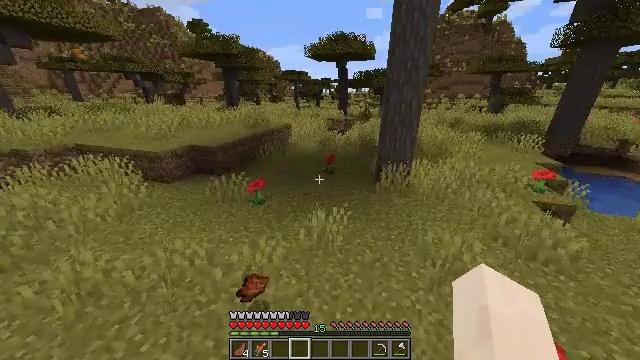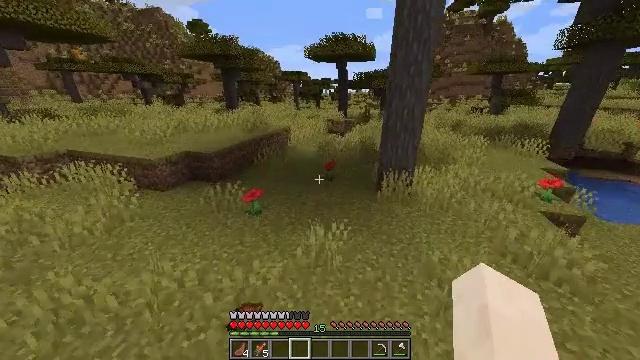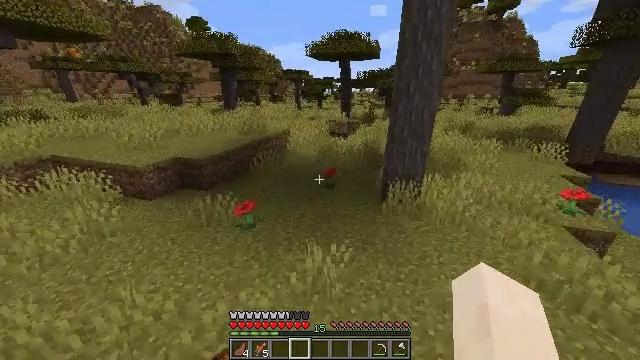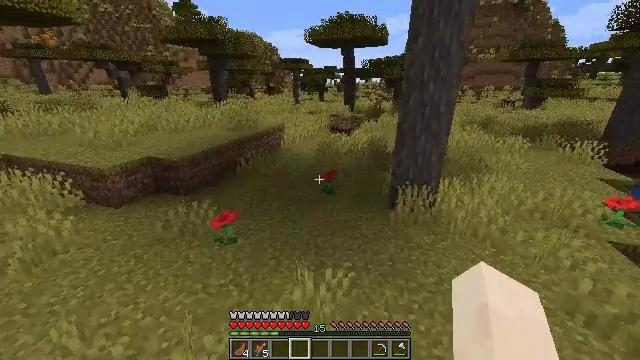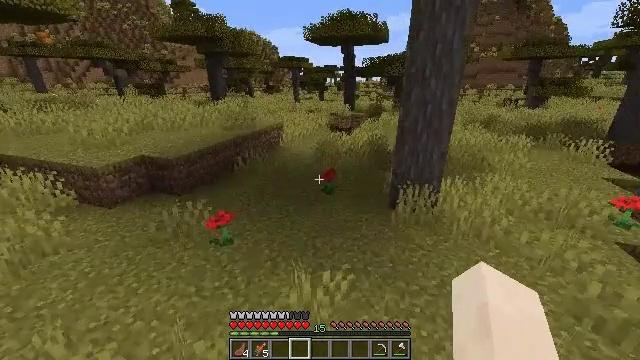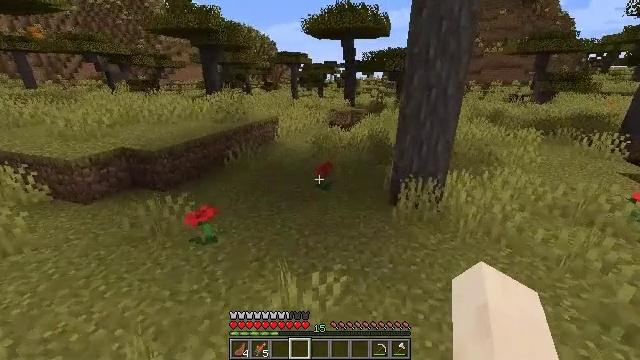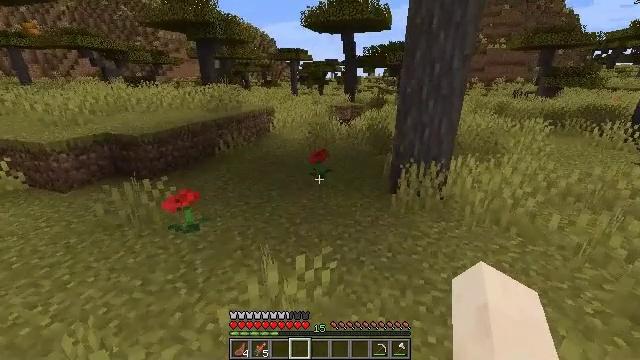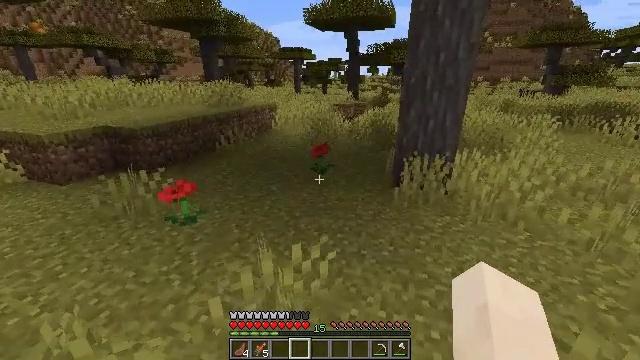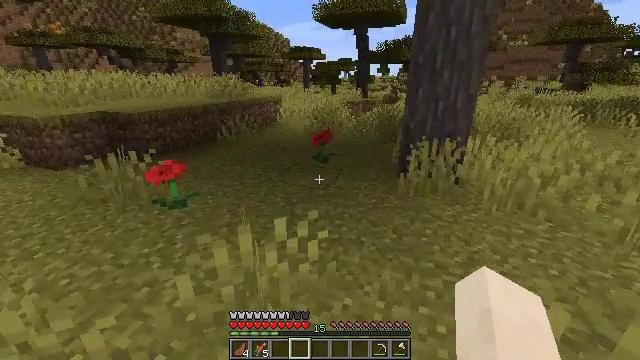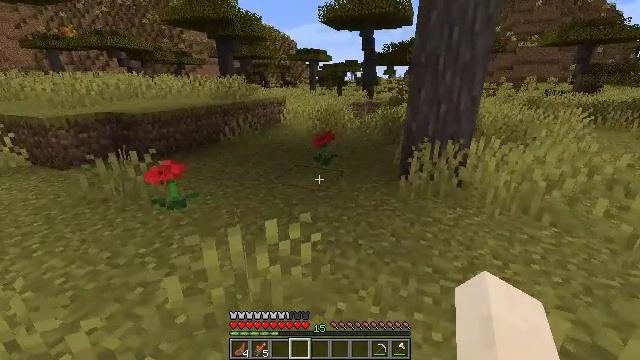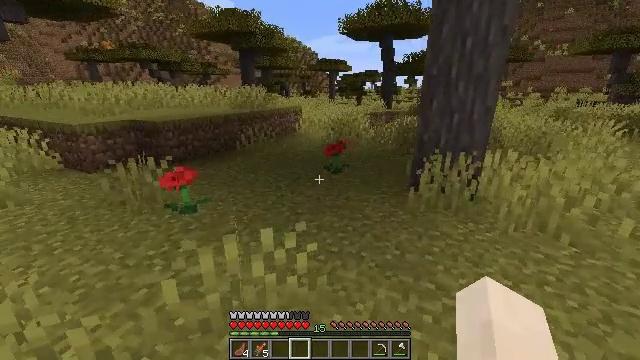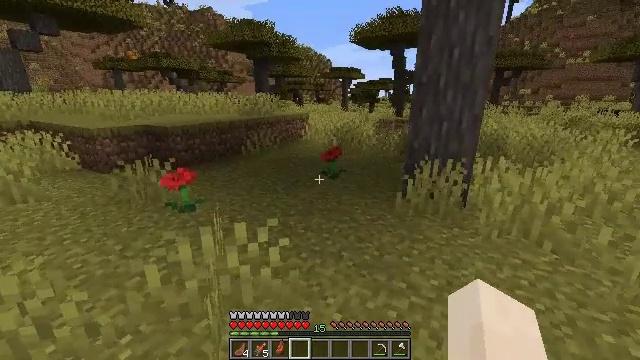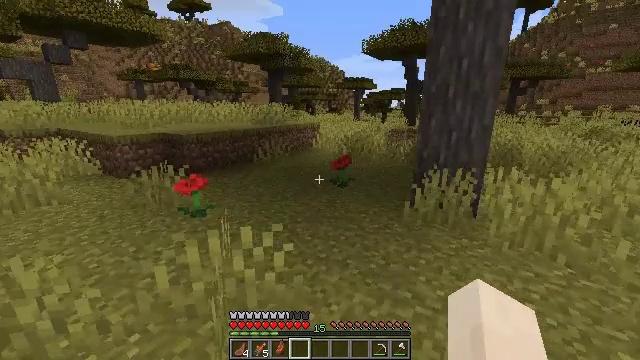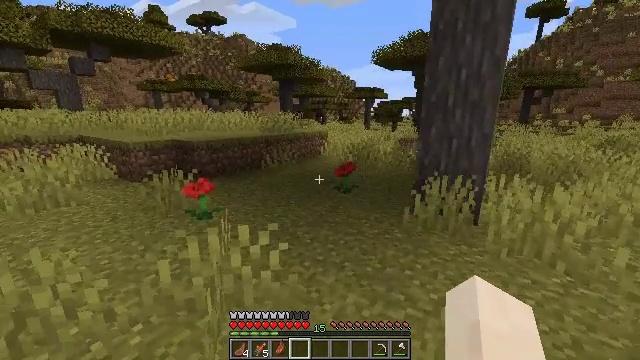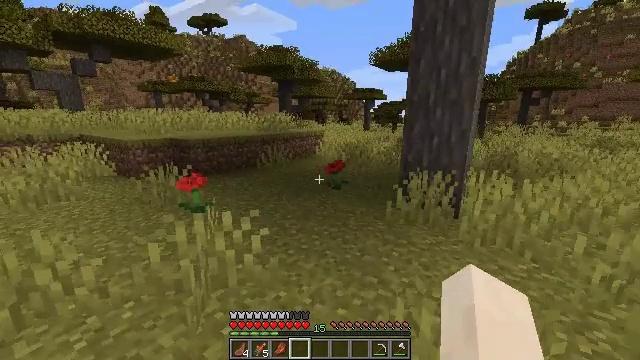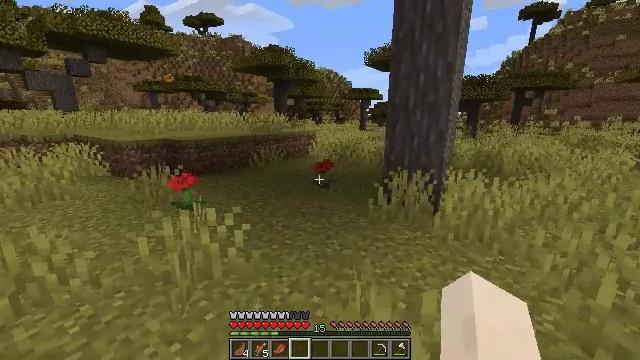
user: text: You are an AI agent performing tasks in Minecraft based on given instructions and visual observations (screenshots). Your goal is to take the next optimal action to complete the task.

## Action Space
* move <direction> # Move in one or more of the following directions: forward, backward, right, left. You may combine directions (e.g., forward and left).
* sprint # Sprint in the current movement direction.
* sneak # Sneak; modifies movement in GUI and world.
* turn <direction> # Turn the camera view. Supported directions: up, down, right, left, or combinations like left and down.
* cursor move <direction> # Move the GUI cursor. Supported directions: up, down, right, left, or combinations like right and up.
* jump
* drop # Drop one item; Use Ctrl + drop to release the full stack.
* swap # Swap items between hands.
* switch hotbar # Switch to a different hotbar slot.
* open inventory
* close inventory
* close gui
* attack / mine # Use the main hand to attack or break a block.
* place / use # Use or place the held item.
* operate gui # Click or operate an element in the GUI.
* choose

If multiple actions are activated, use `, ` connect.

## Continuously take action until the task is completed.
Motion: motion action
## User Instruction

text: Remove a cooked salmon from the inventory.
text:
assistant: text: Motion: move right, sprint
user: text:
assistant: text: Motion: move right
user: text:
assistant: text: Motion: move back and move right
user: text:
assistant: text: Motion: move back and move right
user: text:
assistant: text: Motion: move back and move right
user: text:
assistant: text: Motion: move back and move right
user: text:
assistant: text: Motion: move back and move right
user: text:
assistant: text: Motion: move back and move right, turn left
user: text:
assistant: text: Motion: move back and move right, turn left
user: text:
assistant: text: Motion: move back and move right, turn left and up
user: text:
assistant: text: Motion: move back and move right, turn left and up
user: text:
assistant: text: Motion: move back and move right, turn left and up
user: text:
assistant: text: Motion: move back and move right, turn left and up
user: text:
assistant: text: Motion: move back and move right
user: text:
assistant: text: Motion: move back and move right
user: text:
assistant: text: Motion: move back and move right
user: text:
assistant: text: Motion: move back and move right
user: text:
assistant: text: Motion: move back
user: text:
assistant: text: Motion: turn left
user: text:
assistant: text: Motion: turn left
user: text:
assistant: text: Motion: turn left
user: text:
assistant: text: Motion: move forward, turn left and down
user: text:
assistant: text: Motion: move forward and move left
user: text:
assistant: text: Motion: move forward and move left
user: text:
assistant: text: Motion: move forward and move left
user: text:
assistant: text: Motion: move forward and move left
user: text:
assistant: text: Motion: move forward
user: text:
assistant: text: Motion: move forward
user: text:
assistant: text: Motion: move forward, turn right and down
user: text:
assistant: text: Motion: move forward, turn right and down